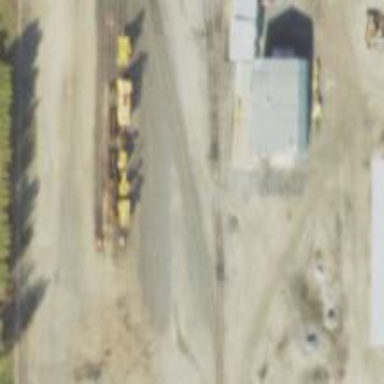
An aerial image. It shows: Railway spur service.